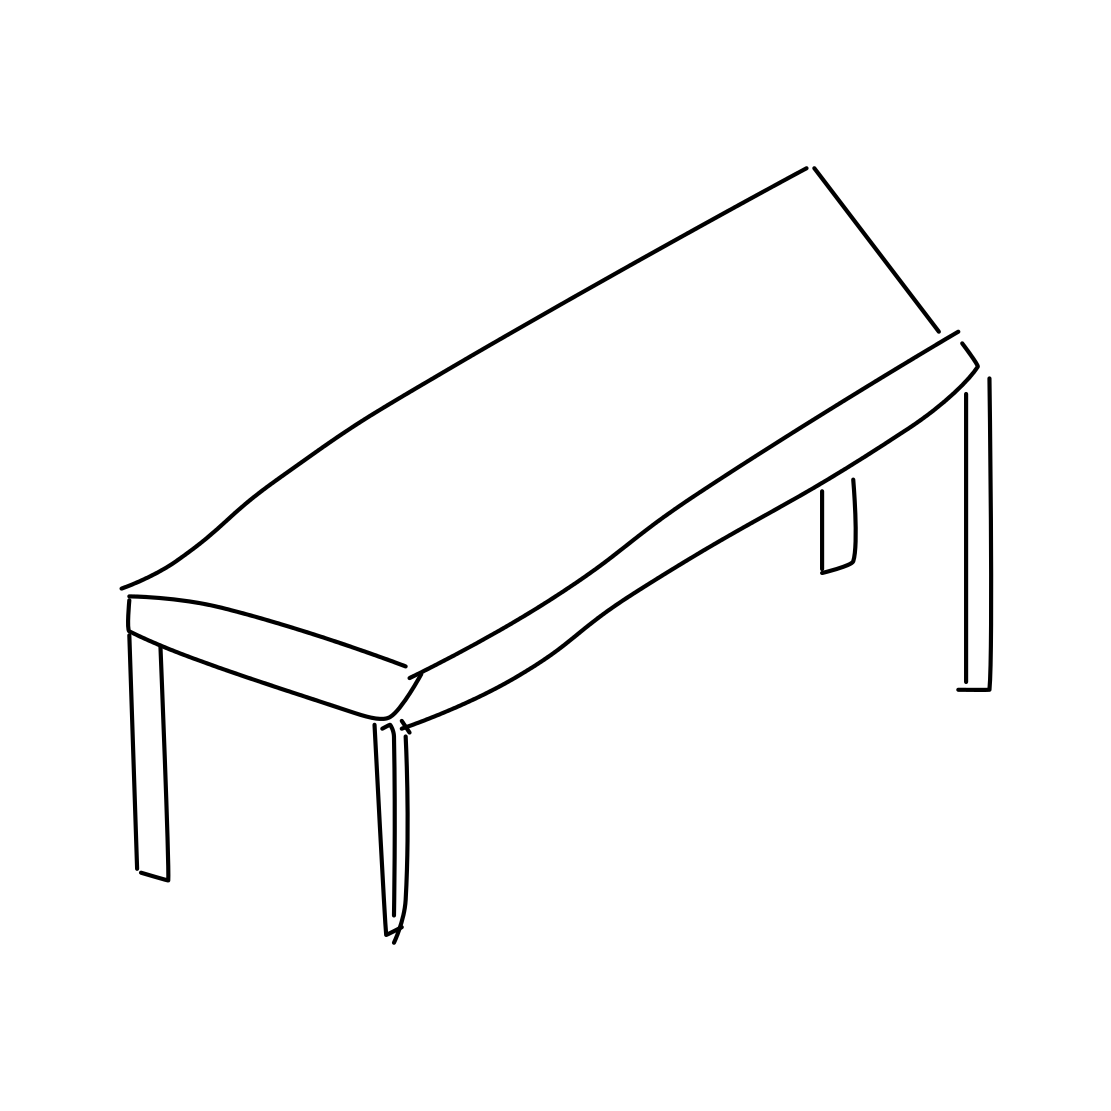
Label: table